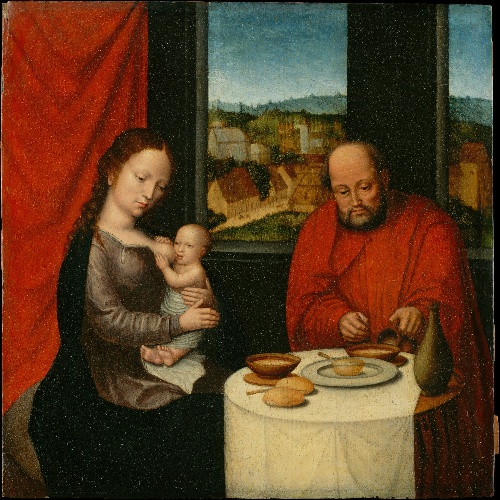
Title: Virgin and Child with Saint Joseph
Artist: Netherlandish Painter, second half of 16th century
Date: second half 16th century
Object type: Painting
Classification: Paintings
Medium: Oil on oak panel
Dimensions: 8 3/4 x 8 11/16 in.  (22.3 x 22 cm)
Department: Robert Lehman Collection
Credit line: Robert Lehman Collection, 1975
Accession year: 1975
Repository: Metropolitan Museum of Art, New York, NY
Tags: Bread|Madonna and Child|Saint Joseph|Dining